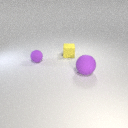
small yellow rubber cube behind small purple rubber sphere